Question: How can I remove '...' in an iPhone dropdown list with CSS?
Is it possible? Or change a font's size?

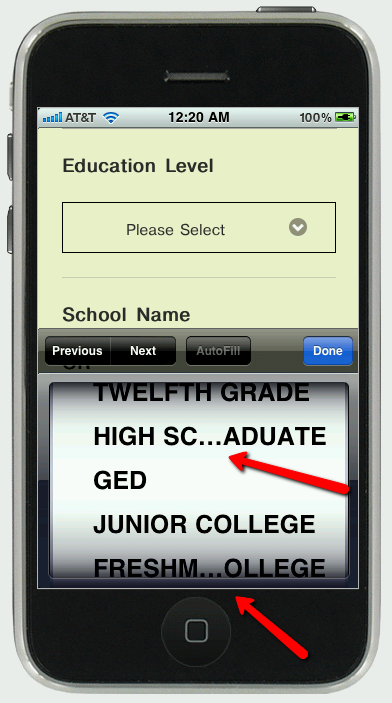
Answer: your strings is too long. You may make them shorter, or make text font smaller, or override this class to make text label bigger. this "..." are automatic, and you cant just remove it.